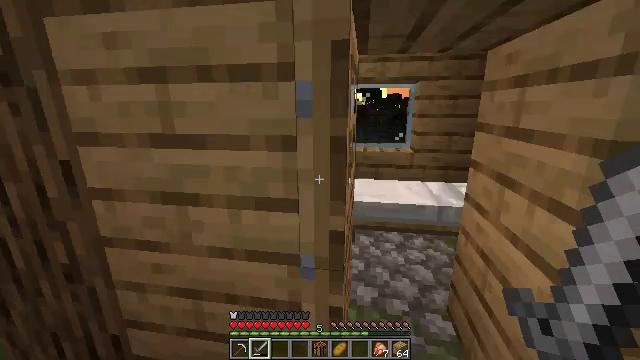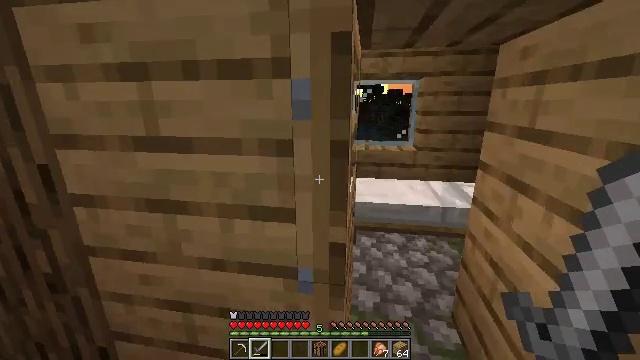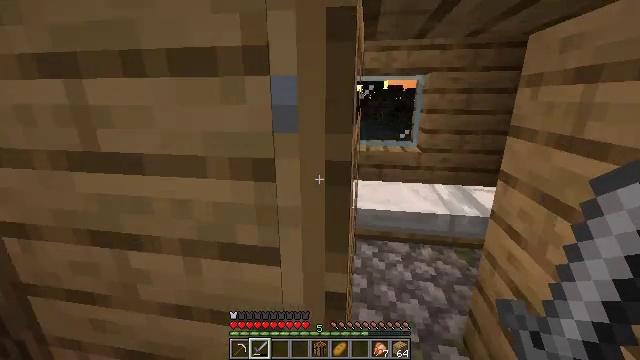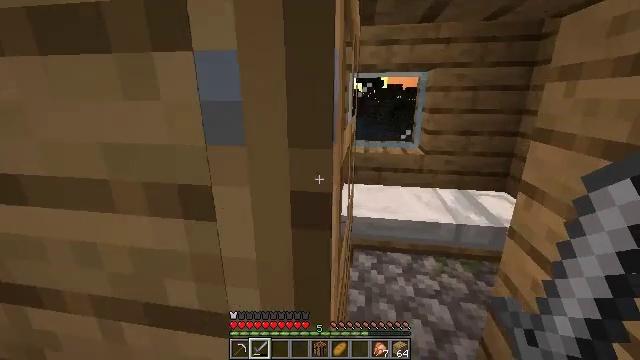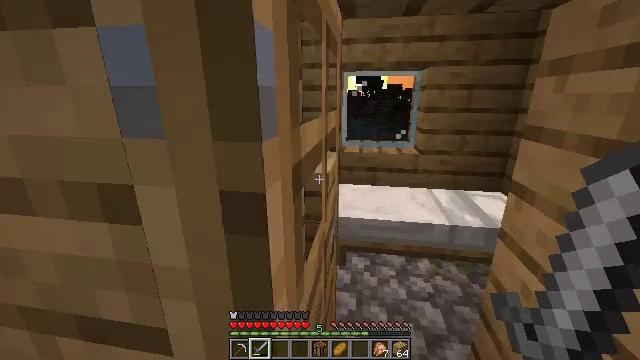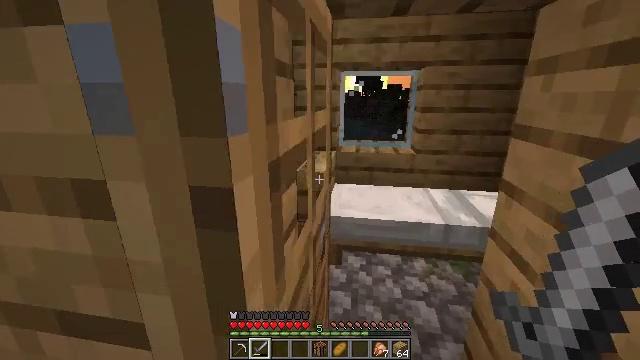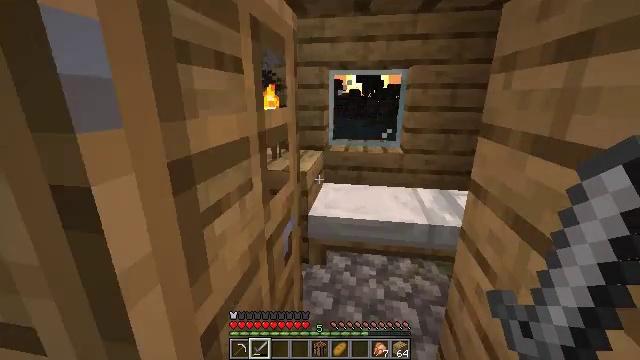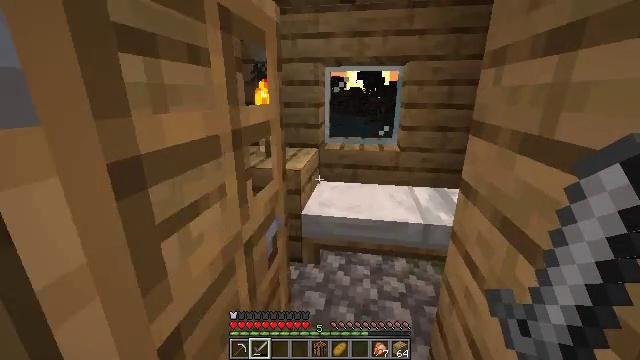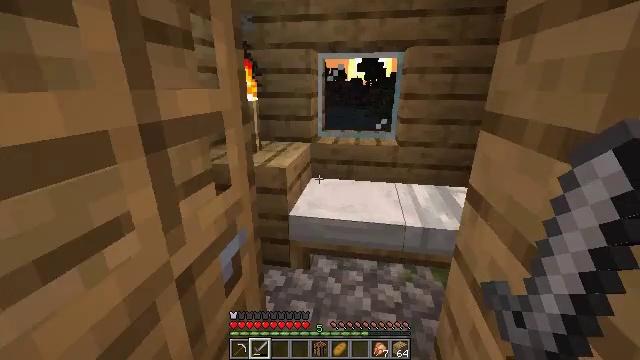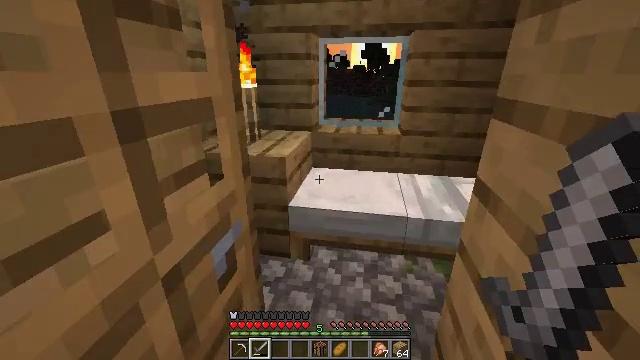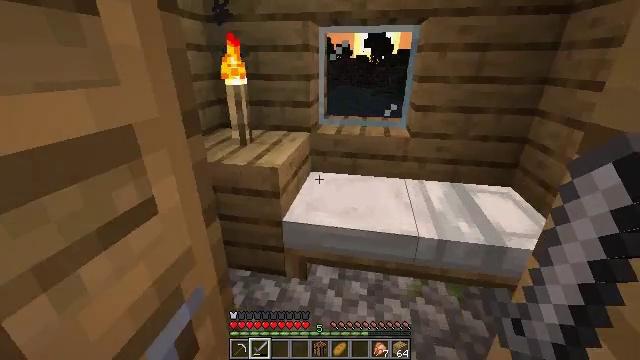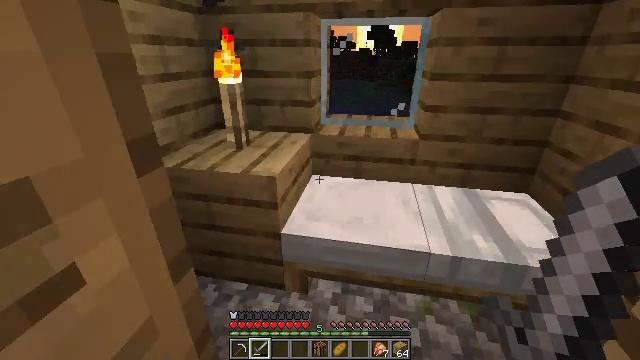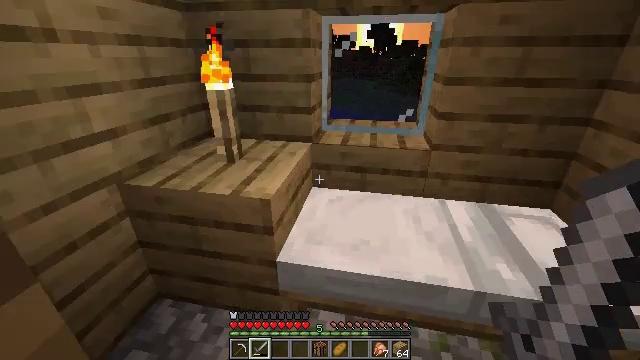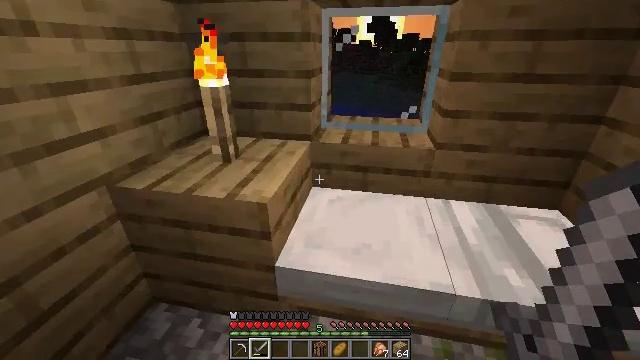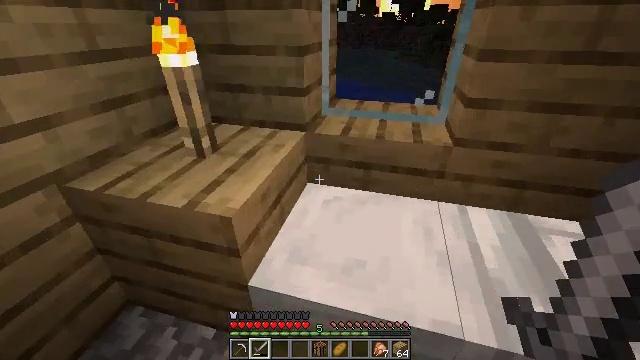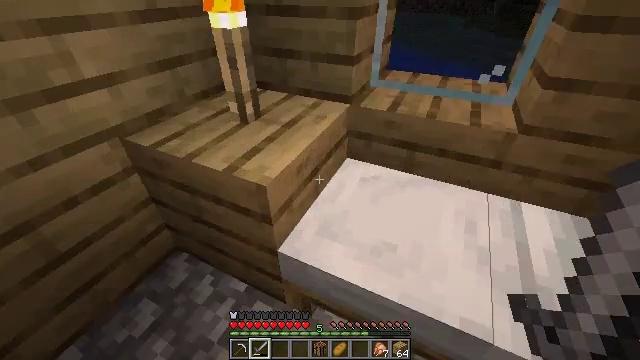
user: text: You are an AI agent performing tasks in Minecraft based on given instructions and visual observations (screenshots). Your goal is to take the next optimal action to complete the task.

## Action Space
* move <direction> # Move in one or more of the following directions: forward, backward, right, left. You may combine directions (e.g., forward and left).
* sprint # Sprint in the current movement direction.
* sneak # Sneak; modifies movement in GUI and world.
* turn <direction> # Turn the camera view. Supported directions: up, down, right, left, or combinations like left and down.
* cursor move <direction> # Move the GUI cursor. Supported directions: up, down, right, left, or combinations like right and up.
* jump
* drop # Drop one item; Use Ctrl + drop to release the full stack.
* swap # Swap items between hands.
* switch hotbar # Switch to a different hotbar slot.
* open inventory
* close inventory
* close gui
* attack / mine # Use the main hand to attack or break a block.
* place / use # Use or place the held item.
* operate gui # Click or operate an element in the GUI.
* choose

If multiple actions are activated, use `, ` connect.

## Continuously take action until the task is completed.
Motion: motion action
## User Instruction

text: Kill the chicken.
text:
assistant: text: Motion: move forward
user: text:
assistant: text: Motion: move forward
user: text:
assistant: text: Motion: move forward and move right
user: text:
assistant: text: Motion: move forward and move right
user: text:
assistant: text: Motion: move forward and move right
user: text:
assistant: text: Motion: move forward and move right
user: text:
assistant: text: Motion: move forward
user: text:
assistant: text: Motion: move forward, turn down
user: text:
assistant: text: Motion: move forward, turn down
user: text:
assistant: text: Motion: move forward, turn down
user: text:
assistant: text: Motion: move forward, turn down
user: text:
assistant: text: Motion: move forward
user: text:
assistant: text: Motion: move forward and move right, turn down
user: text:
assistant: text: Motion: move forward and move right, turn left and down
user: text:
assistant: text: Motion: move forward, turn left and down
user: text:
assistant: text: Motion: turn left and down
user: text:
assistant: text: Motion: turn left and down
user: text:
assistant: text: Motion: turn left
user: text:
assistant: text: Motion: turn left
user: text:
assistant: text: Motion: turn left and up
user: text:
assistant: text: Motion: turn left and up
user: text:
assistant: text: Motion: turn left and up
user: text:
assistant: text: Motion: move left
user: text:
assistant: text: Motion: move left
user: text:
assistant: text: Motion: move forward and move left
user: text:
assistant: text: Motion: move forward
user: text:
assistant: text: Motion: move forward, turn left
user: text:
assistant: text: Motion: move forward, turn left and up
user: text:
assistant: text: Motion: move forward, turn left and up
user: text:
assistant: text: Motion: move forward, turn left and up